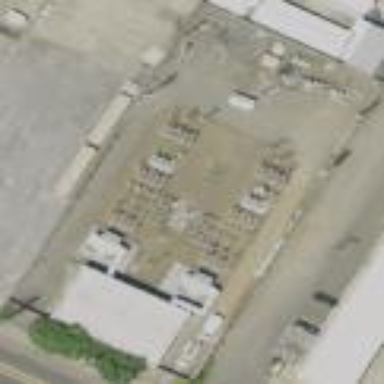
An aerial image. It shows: Power substation.